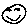
Label: smiley face